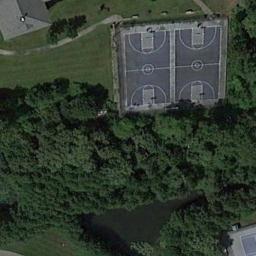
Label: basketball_court